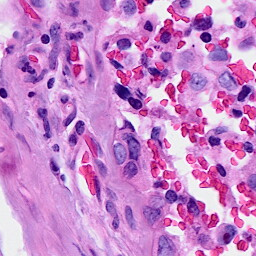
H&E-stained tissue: Breast